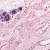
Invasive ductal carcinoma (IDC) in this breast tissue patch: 0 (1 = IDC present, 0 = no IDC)